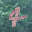
Label: 4